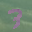
Label: 3